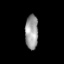
Tissue: lung
Cell type: T cells
Senescence score: 0.1449
Nuclear area (px): 438
Mean DAPI intensity: 156.189